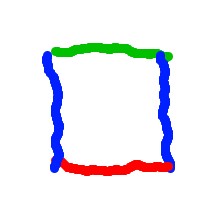
Shape: square